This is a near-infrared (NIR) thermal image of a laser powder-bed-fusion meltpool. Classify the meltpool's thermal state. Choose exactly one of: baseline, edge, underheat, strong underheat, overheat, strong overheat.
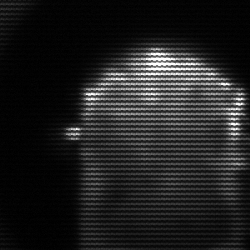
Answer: baseline